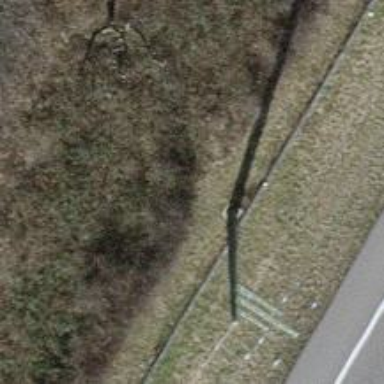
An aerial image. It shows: Power pole.